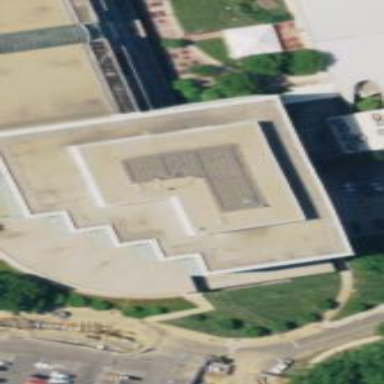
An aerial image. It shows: Part of building.